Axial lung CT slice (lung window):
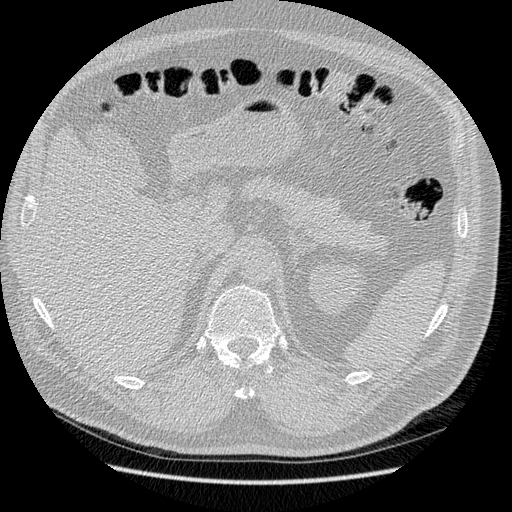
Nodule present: no